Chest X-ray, PA view. Patient: 60 years old, sex F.
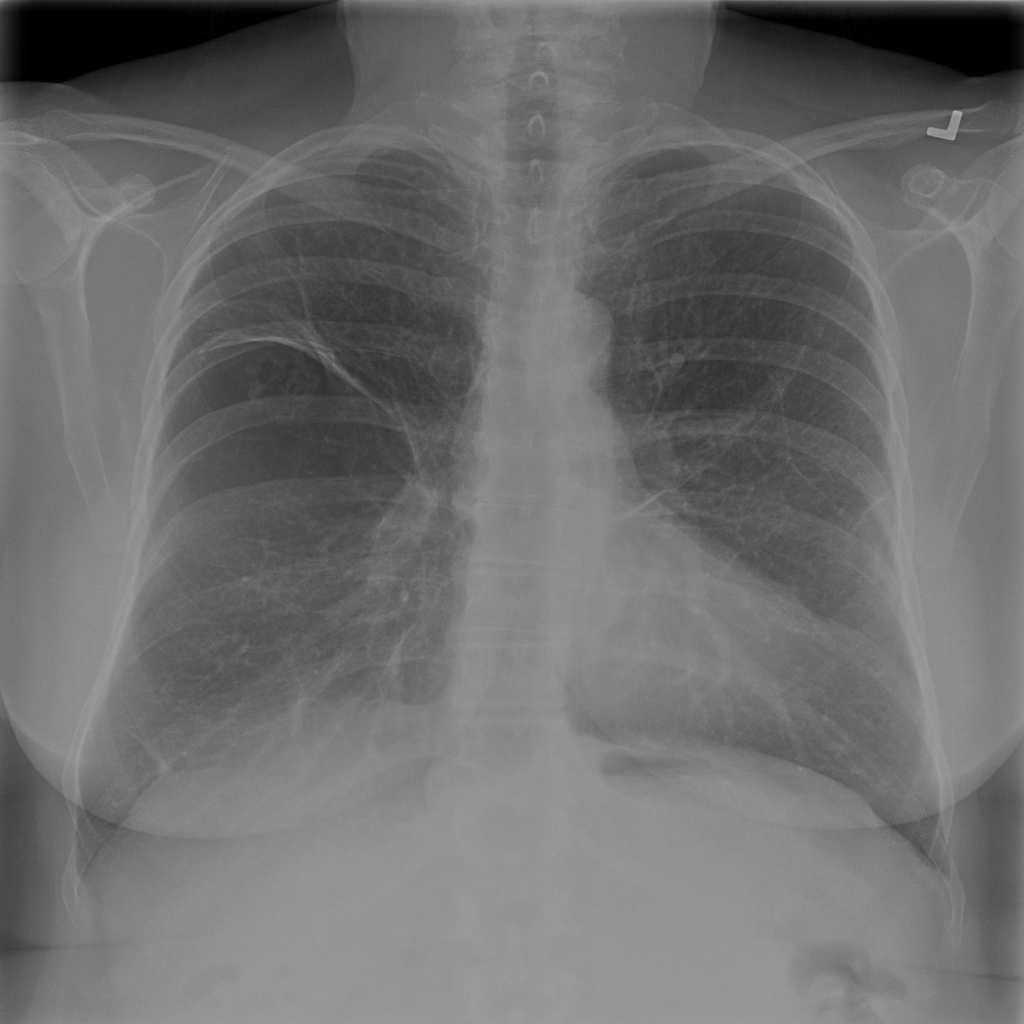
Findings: No Finding